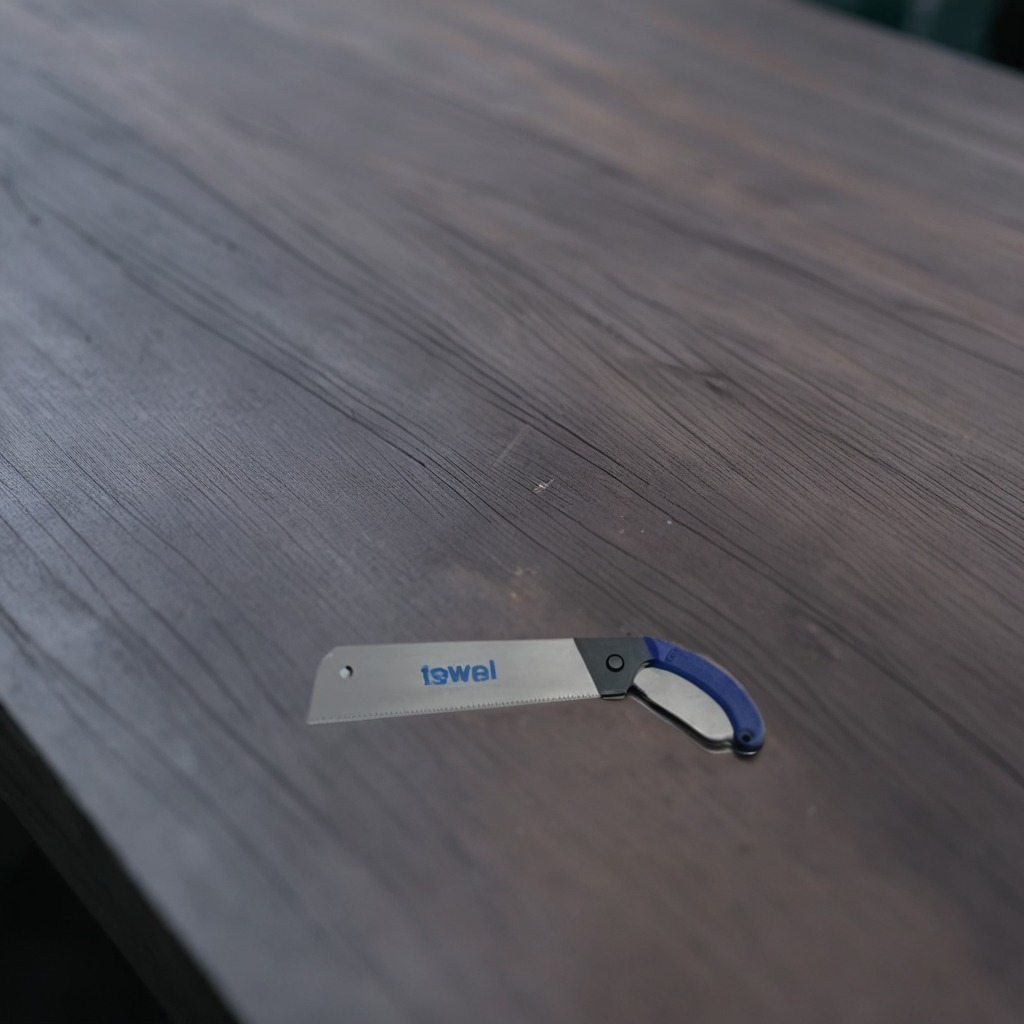
A metal saw lies on a table with faint burn marks in a small garage at twilight.